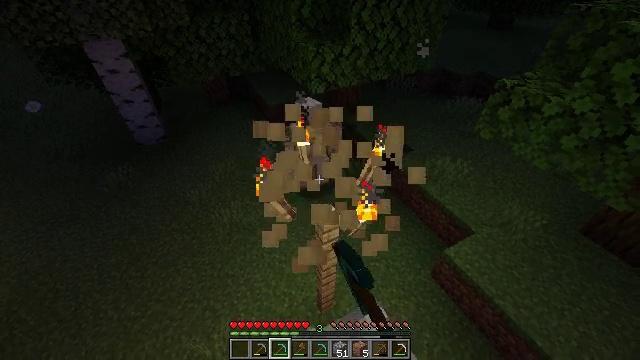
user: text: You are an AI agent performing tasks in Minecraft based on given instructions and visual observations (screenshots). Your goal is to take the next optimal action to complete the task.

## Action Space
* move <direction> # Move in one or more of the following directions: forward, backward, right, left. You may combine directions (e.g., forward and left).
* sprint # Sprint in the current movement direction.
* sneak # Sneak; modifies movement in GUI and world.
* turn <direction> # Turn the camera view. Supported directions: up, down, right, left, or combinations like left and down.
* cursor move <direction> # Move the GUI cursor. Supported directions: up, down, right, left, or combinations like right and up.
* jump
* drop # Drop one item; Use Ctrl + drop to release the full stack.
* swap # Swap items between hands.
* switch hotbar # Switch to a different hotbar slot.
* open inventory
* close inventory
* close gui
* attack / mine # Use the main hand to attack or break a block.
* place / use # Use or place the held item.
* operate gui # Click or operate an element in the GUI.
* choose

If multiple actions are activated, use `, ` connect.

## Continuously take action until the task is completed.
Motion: motion action
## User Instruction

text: Mine the stripped oak wood from a tree.
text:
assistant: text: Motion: attack / mine